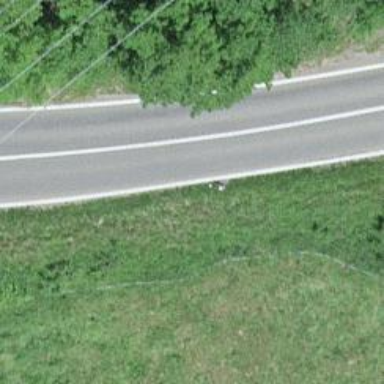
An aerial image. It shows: Tertiary road.